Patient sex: F
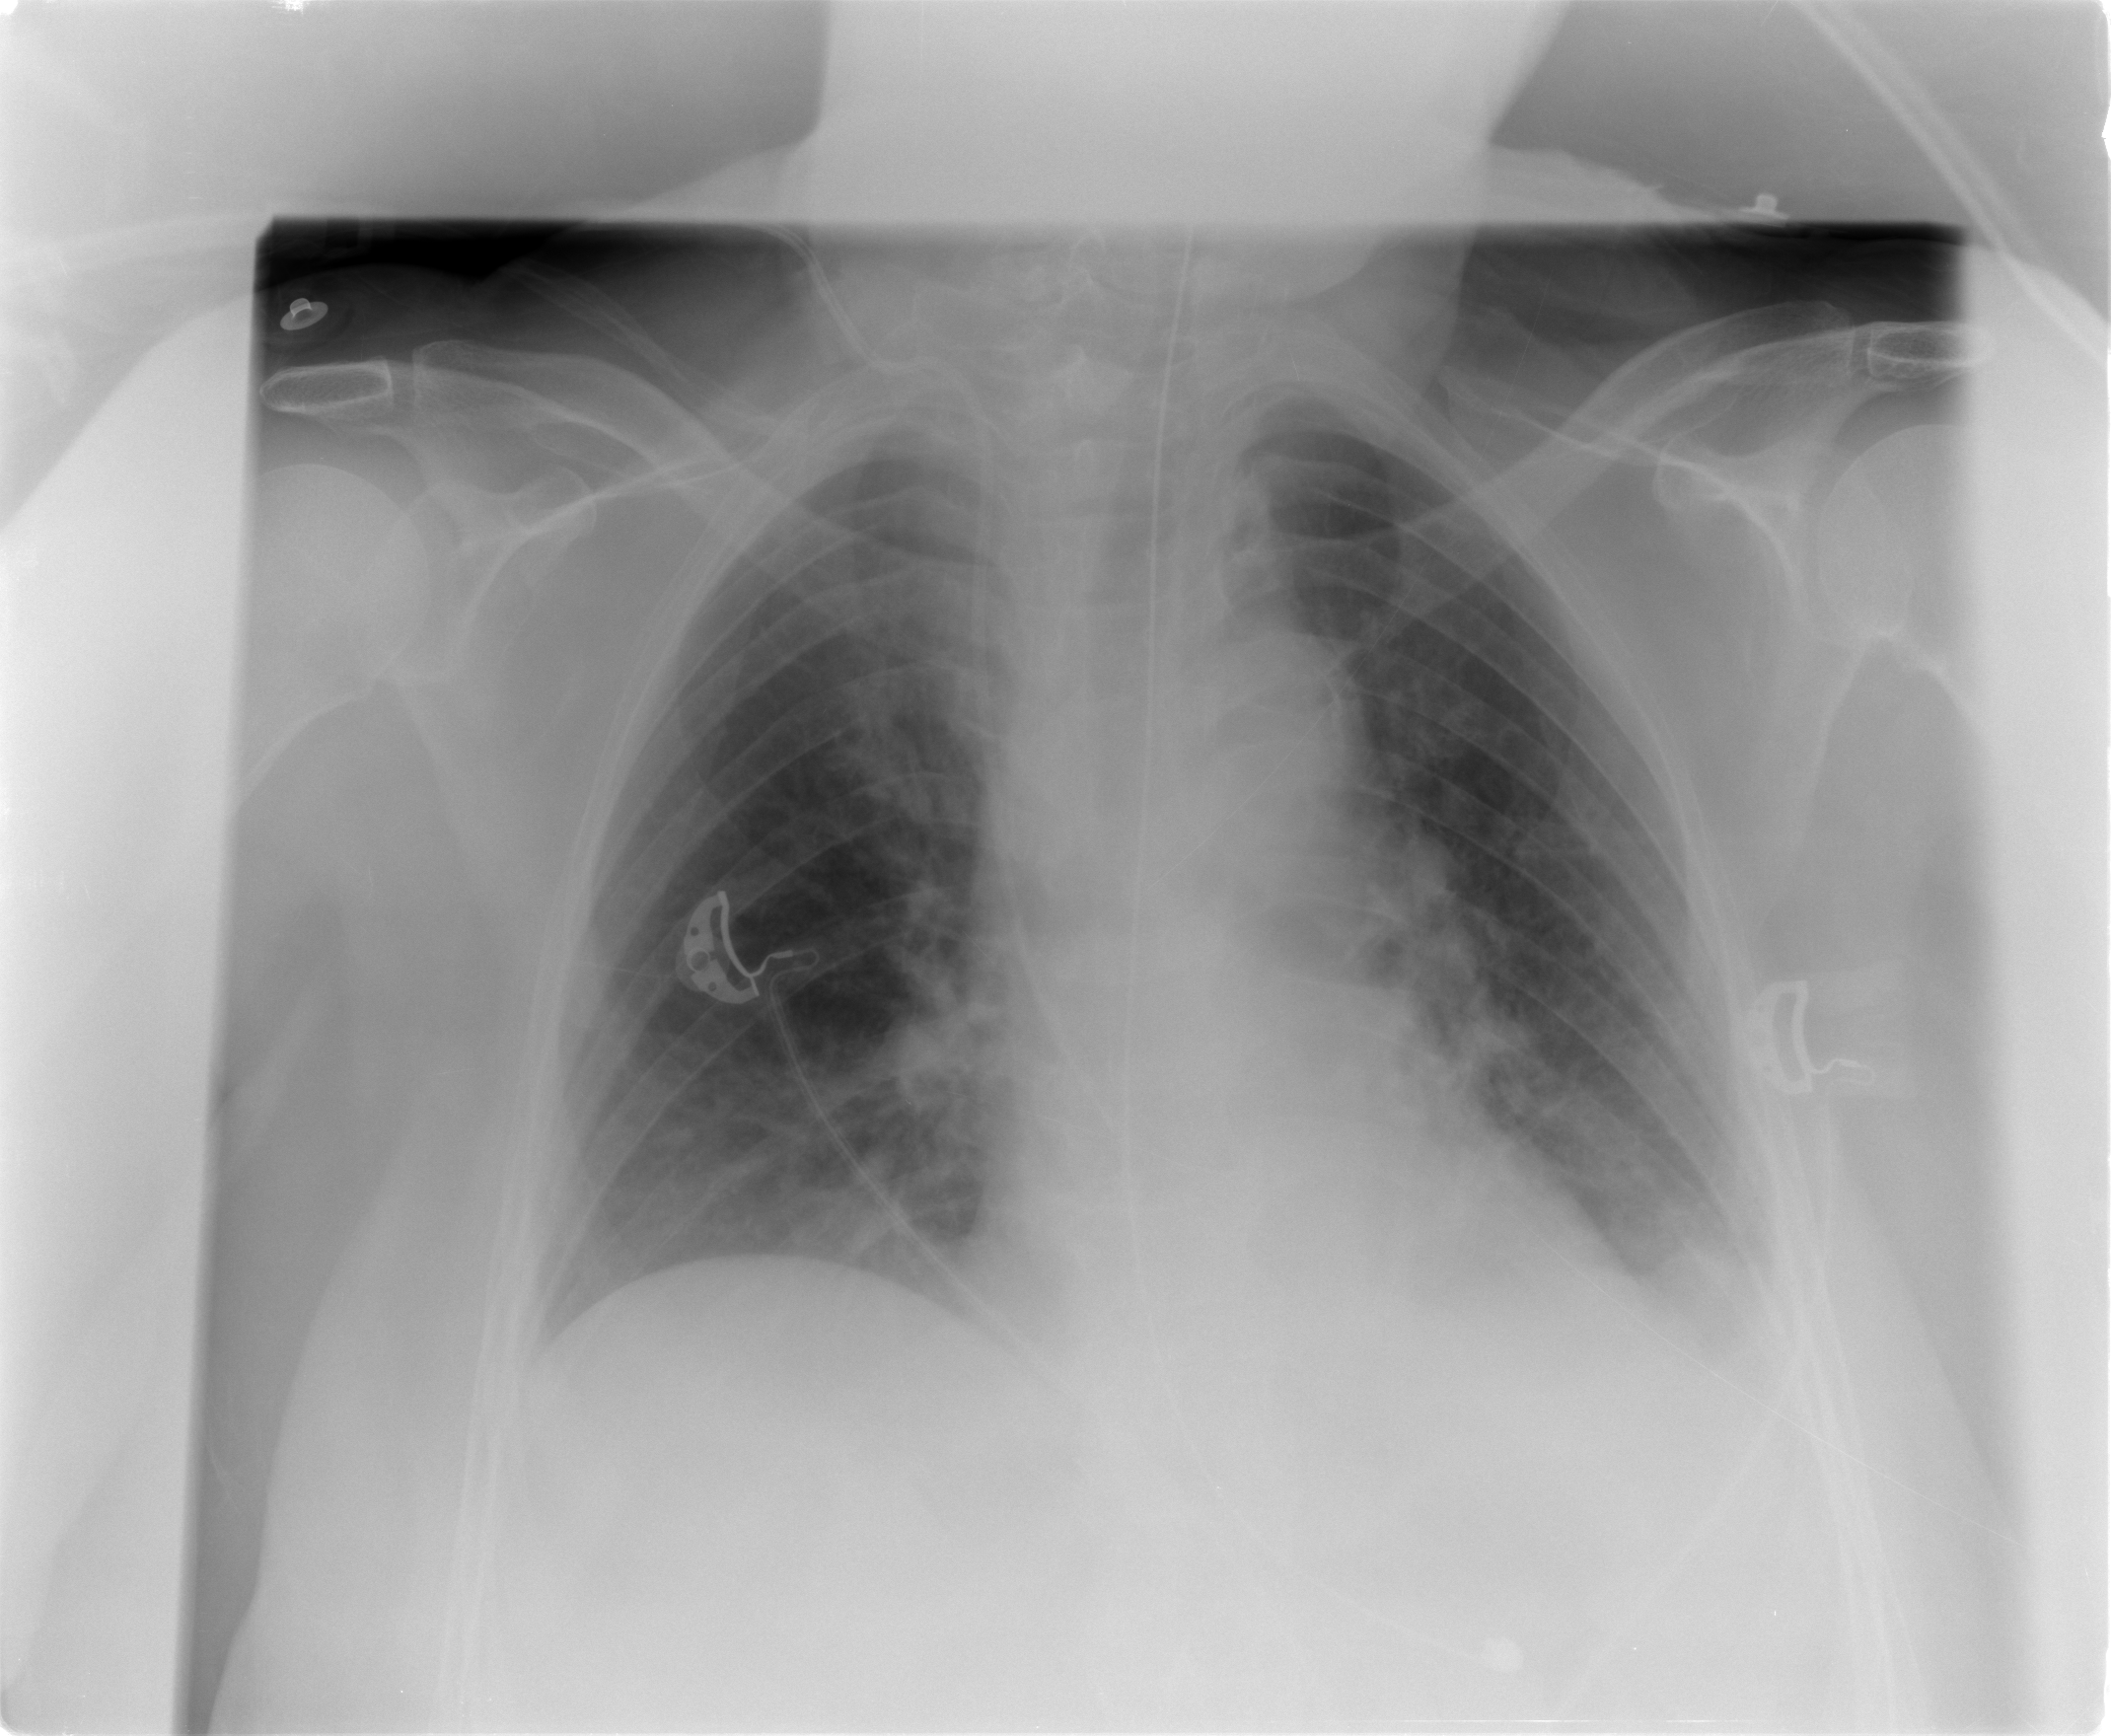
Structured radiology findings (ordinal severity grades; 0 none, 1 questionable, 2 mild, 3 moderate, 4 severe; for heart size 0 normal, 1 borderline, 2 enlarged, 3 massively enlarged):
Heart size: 0
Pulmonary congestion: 0
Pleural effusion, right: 0
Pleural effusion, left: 2
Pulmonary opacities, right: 0
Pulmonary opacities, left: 0
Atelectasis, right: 0
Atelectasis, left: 2